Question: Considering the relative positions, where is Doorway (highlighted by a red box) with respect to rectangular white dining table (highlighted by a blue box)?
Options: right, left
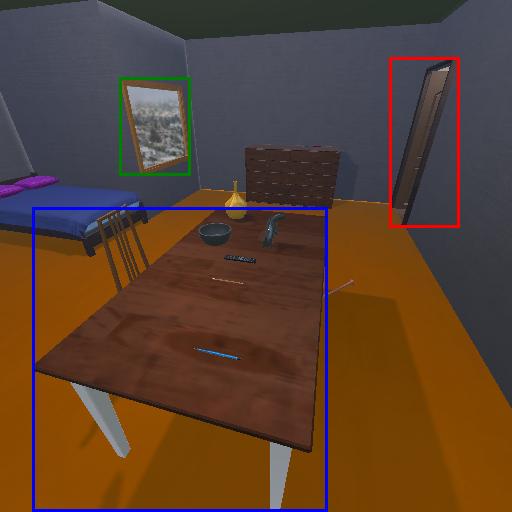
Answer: right